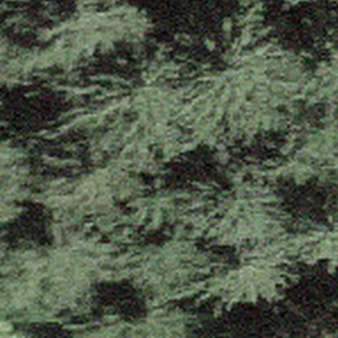
Label: other